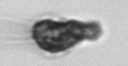
Label: Syracosphaera_pulchra